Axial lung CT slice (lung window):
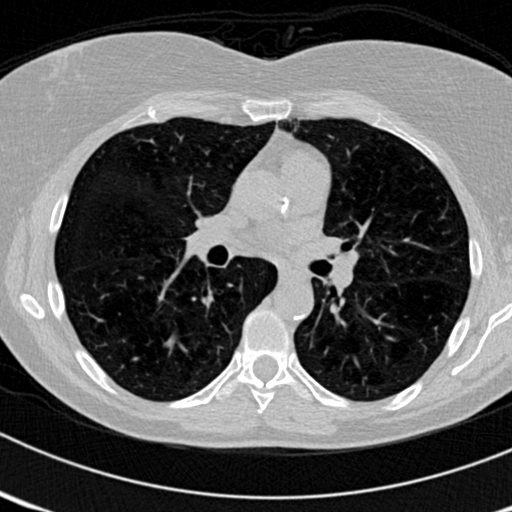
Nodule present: no